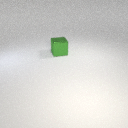
large green metal cube